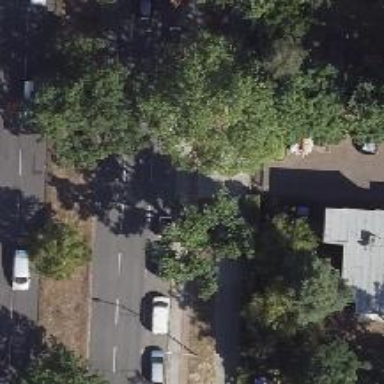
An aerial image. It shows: Driveway.